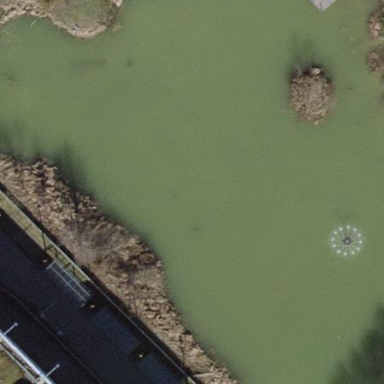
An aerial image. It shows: Pond surrounded by natural water.